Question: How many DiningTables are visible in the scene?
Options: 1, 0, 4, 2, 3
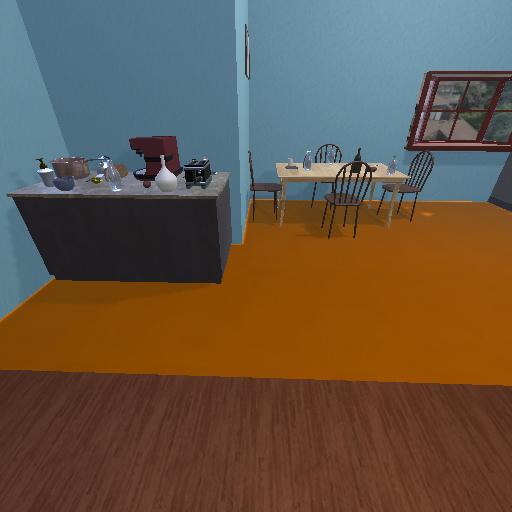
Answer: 1